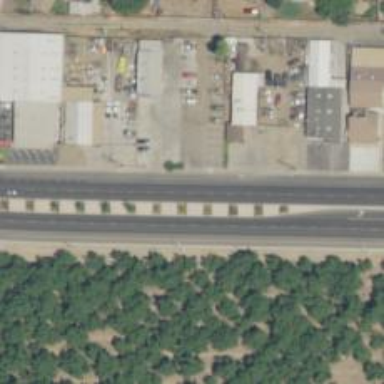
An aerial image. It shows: Primary road with asphalt surface.